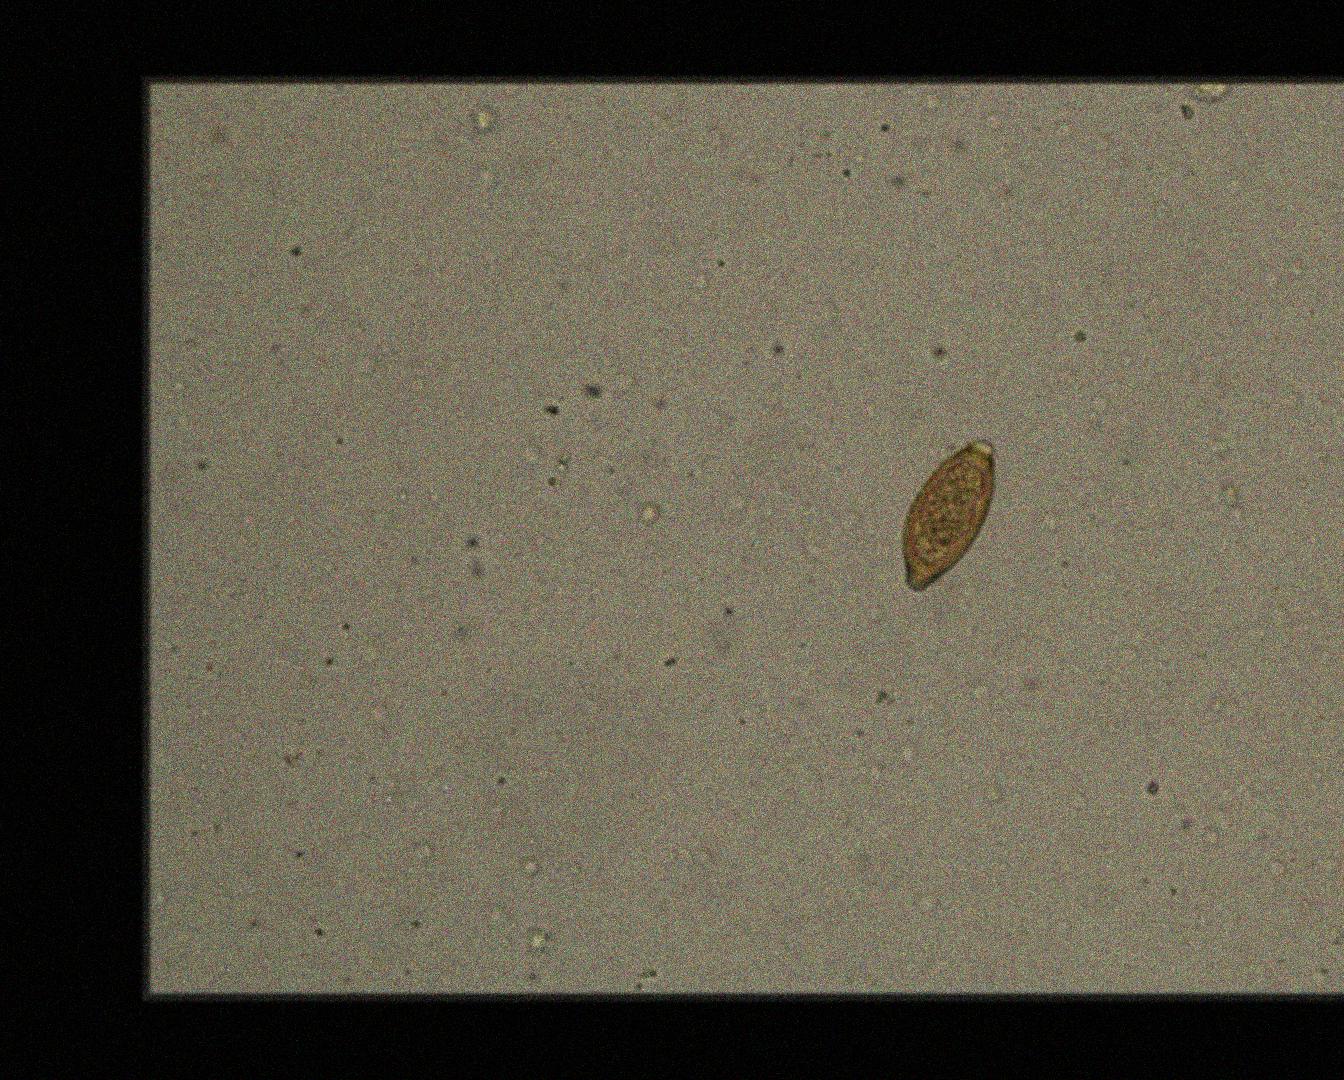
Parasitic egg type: Trichuris trichiura